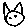
Label: cat